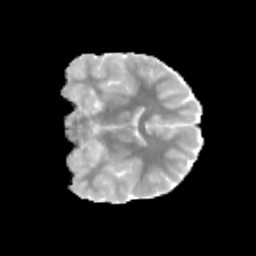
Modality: MD
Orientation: coronal
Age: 9
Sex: female
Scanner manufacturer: siemens
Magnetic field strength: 3 T
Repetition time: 3.8 s
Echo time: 0.07 s